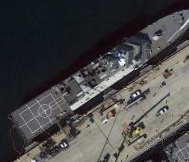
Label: Freedom-class_combat_ship